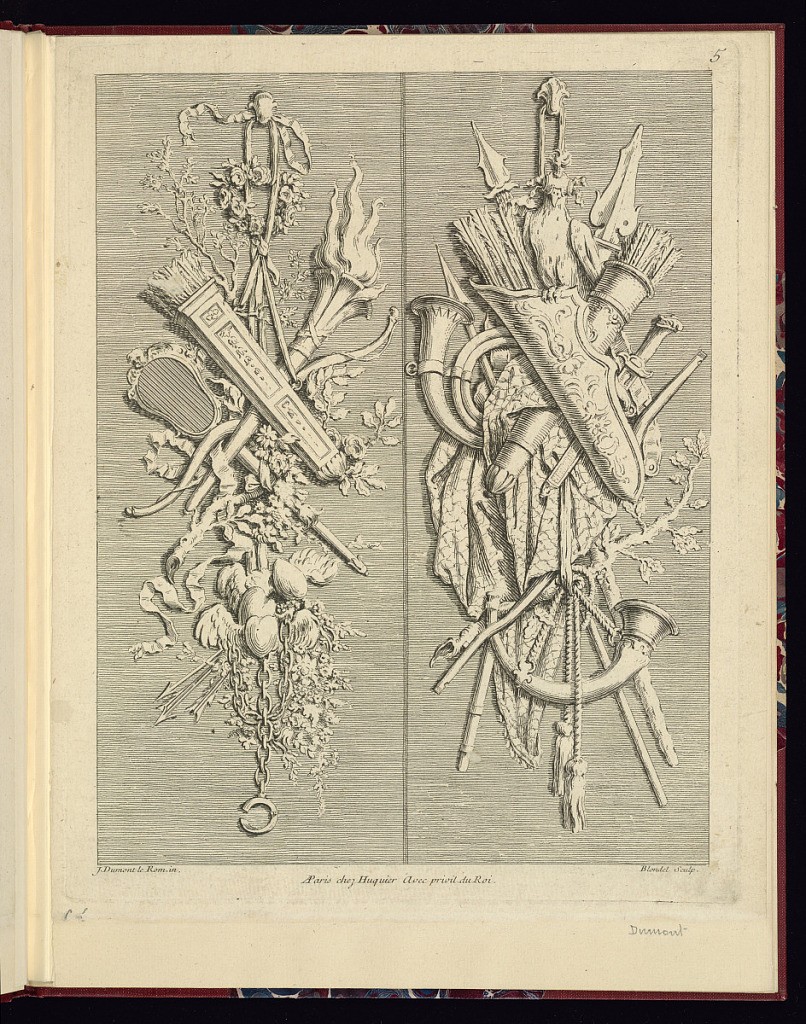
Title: Two Ornamental Trophy Designs
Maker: Jacques Dumont, French, 1701 – 1781
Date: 1729–61
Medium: Etching and engraving on paper
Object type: Print
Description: Two designs for hanging ornamental trophies (side by side) featuring quivers of arrows, flaming torches, hunting horns, bows, hunting net, flowers, foliate branches, a bird, crown of flowers, chains, and flaming hearts. The plate is numbered and signed.